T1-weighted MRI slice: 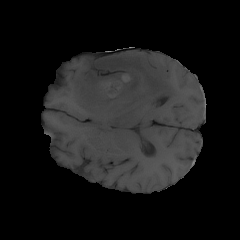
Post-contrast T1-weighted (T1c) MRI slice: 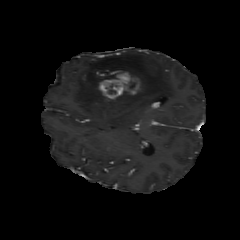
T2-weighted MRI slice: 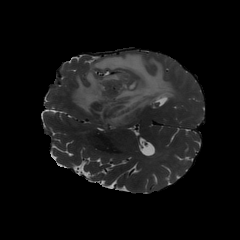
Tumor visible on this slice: yes